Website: macys
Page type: customer-info-address
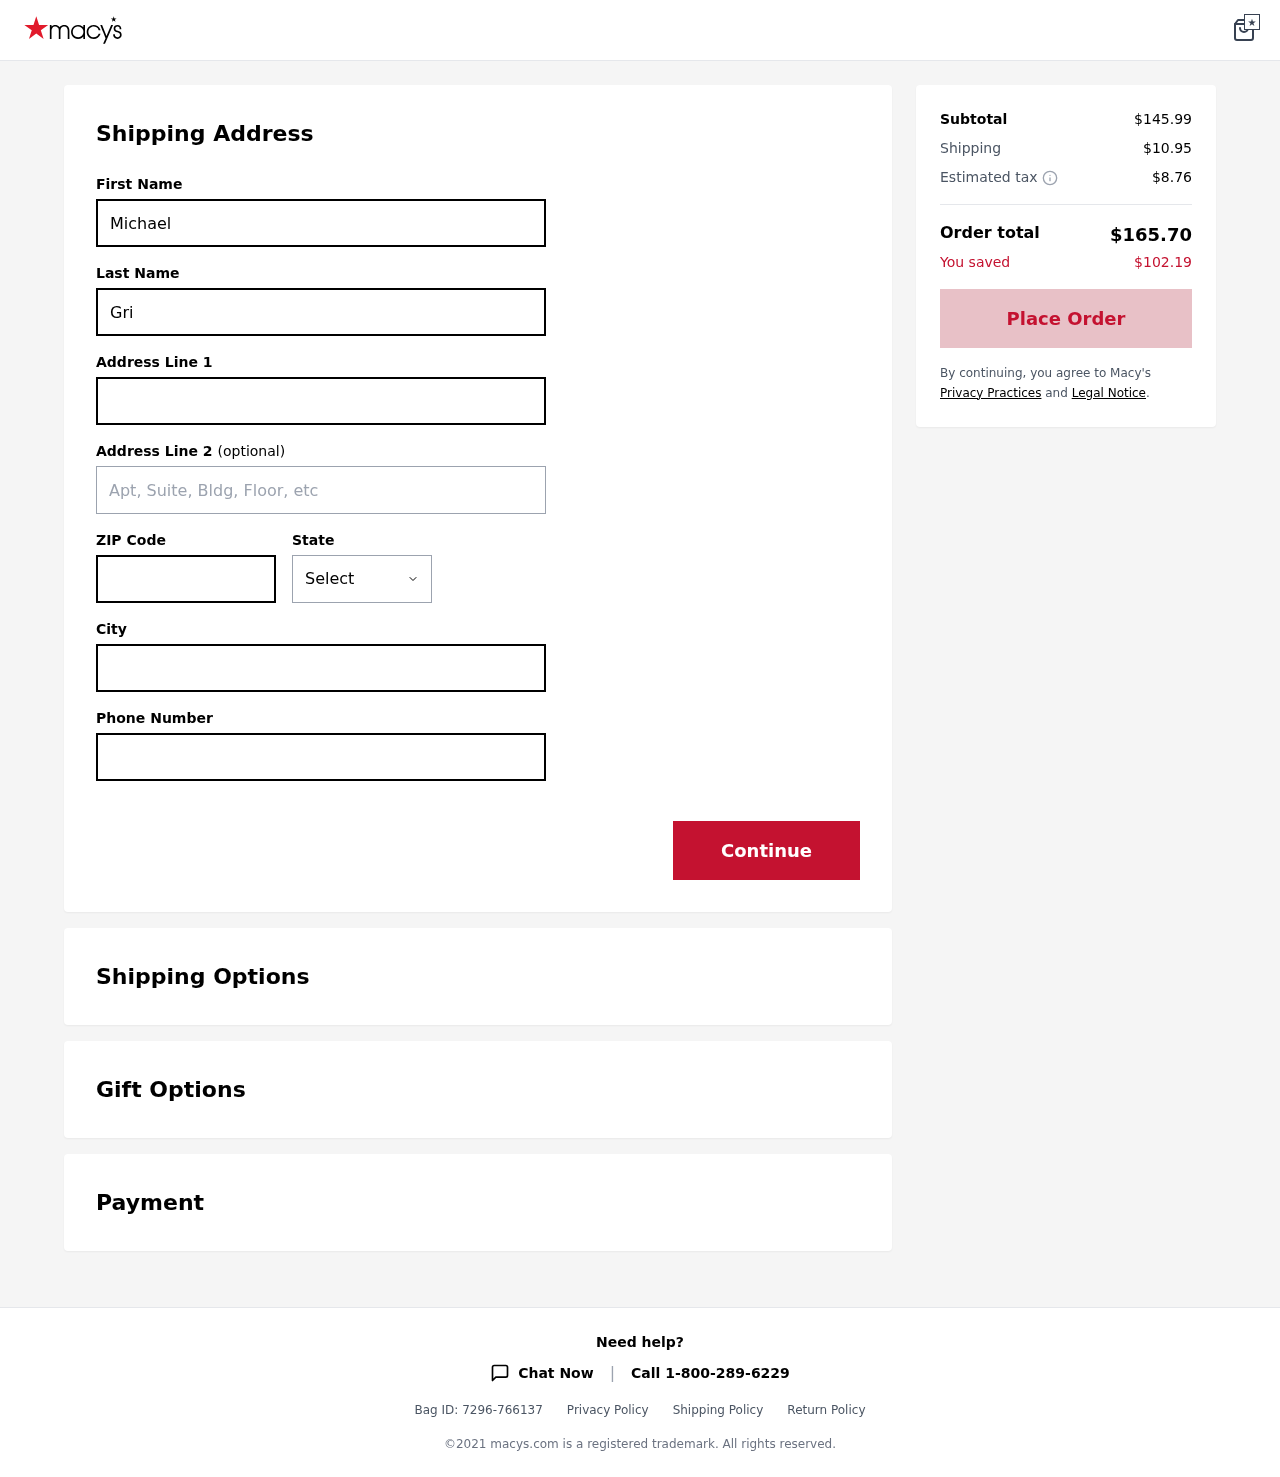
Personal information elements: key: PII_CITY
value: Kristinachester
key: PII_FIRSTNAME
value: Michael
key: PII_LASTNAME
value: Griffith
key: PII_PHONE
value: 9319513660
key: PII_POSTCODE
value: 54464
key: PII_STATE
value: South Carolina
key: PII_STREET
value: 307 Brian Union
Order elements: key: ORDER_SUBTOTAL
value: $145.99
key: ORDER_SHIPPING_COST
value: $10.95
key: ORDER_TAX
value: $8.76
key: ORDER_TOTAL
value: $165.70
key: ORDER_SAVINGS
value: $102.19